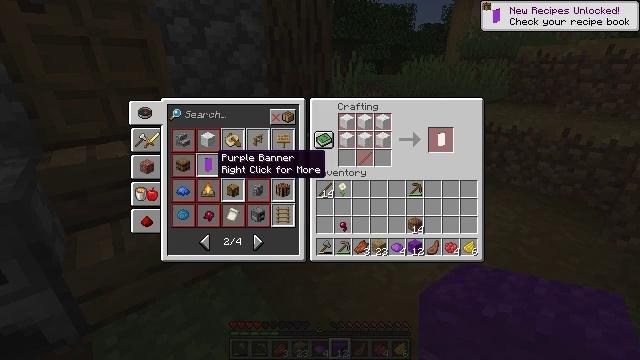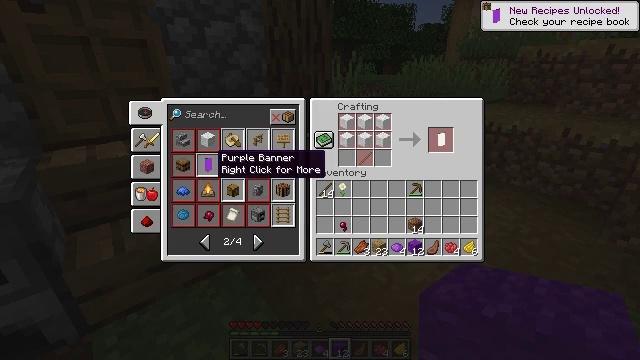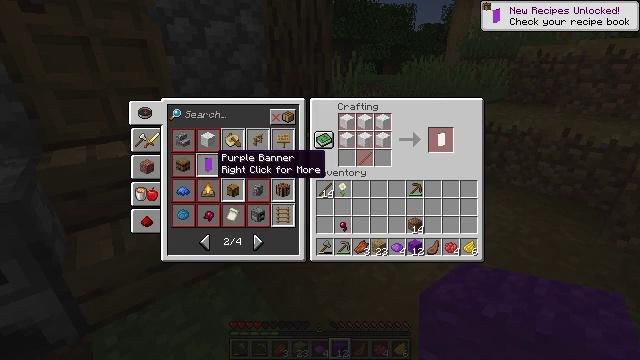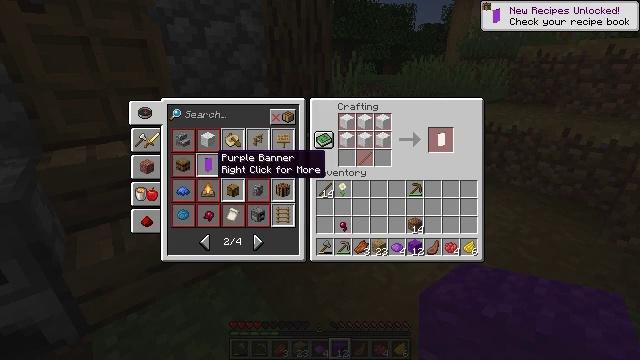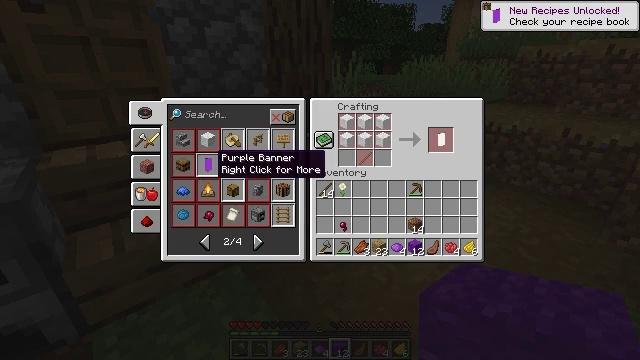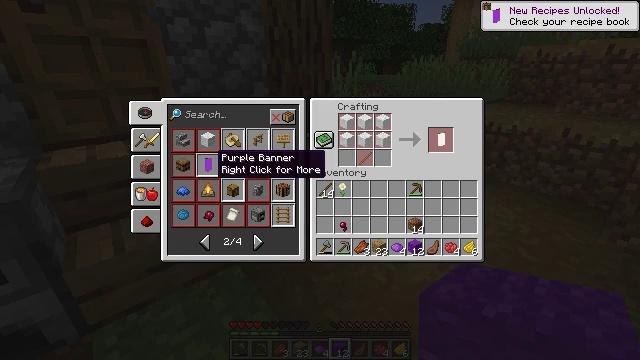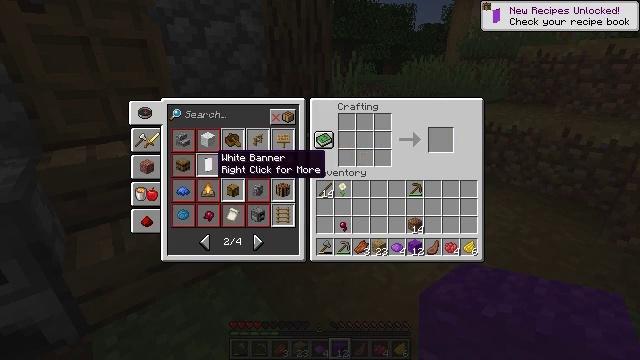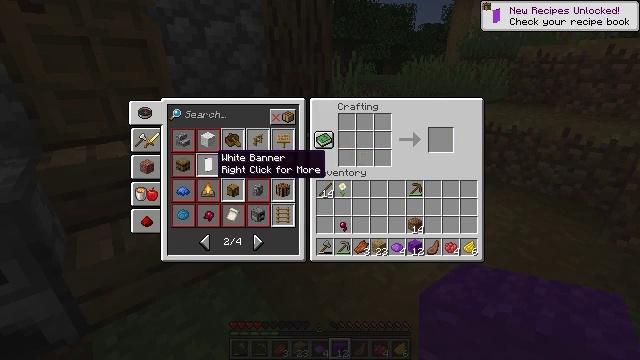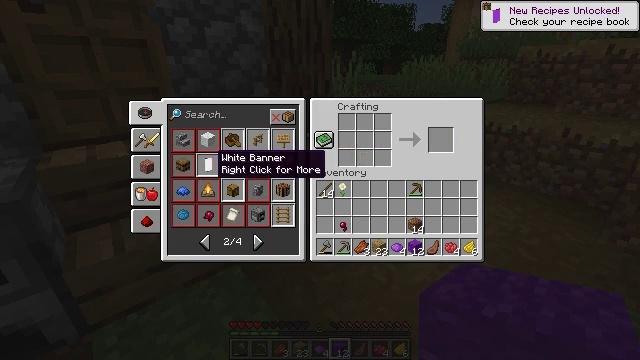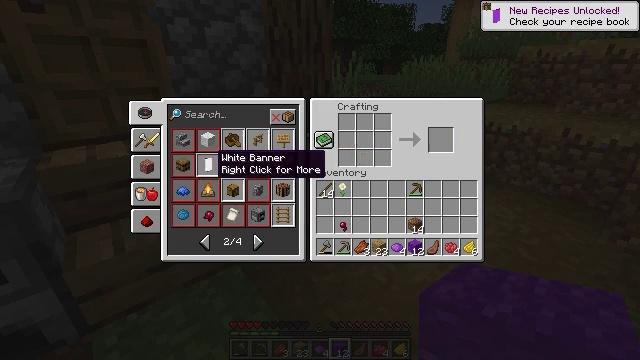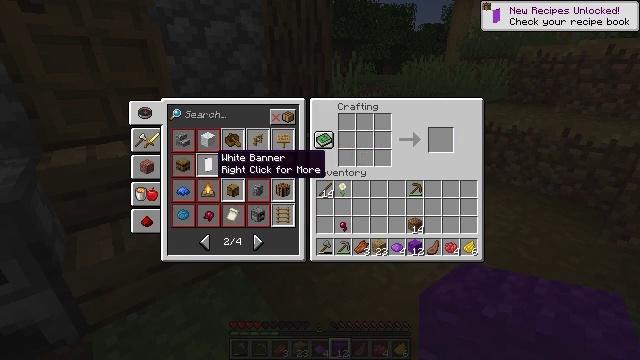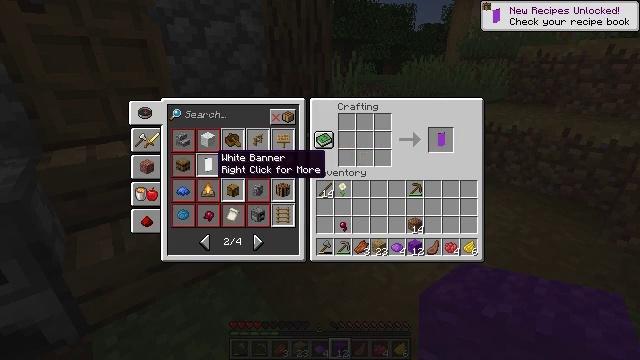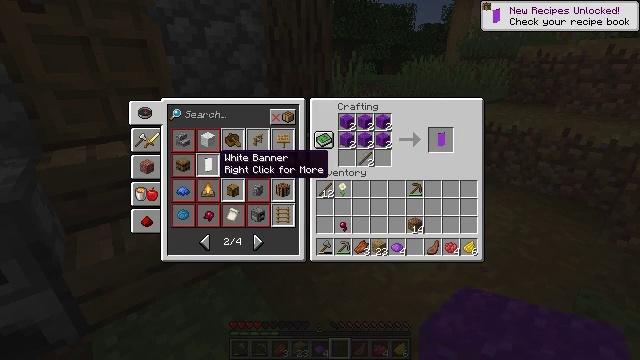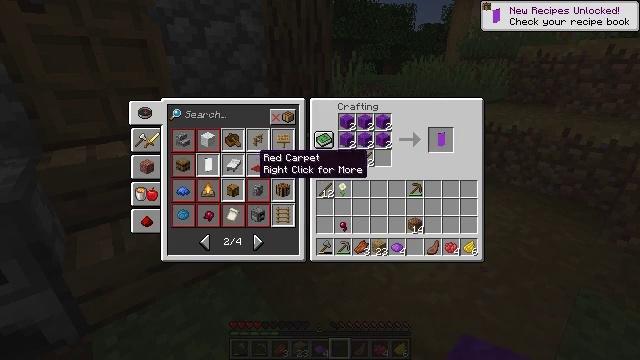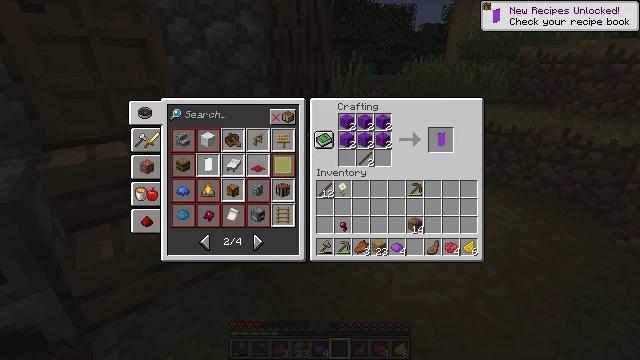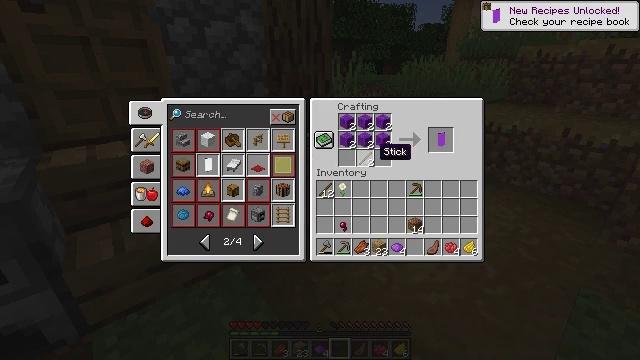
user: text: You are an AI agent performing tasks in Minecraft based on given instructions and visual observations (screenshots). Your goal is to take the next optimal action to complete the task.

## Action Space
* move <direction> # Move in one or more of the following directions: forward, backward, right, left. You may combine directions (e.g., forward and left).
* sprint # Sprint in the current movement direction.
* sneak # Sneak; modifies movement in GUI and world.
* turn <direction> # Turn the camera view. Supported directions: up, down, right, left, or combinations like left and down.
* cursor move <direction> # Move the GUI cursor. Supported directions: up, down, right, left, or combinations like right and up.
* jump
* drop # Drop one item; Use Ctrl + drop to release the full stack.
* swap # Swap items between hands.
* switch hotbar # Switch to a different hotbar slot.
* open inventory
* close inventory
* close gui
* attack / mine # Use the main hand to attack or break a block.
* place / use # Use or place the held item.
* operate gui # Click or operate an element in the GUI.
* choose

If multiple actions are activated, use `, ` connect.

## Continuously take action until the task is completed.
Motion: motion action
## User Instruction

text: Craft a purple banner by combining materials in the crafting table.
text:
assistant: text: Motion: sneak
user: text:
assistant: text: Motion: sneak
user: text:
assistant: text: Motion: sneak
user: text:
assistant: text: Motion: sneak
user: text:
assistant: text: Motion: sneak
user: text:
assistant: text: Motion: sneak
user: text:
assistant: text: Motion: sneak
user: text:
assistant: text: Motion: sneak
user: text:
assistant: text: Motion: sneak
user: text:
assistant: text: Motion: sneak
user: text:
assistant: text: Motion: sneak
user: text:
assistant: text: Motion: sneak
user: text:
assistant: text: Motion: sneak, operate gui
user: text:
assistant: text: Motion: sneak, operate gui
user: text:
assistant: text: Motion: sneak
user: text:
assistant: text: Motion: sneak
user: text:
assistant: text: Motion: sneak
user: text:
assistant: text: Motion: sneak
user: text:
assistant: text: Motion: sneak
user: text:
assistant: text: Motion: sneak, cursor move right
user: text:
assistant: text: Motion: sneak, cursor move right
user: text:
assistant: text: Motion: sneak, cursor move right
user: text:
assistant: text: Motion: cursor move right
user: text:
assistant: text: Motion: cursor move right
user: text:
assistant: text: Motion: cursor move right
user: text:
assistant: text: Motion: no_op
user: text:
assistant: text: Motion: sneak, cursor move right
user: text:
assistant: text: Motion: sneak
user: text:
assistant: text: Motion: sneak
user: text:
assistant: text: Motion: sneak